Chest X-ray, AP view. Patient: 60 years old, sex M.
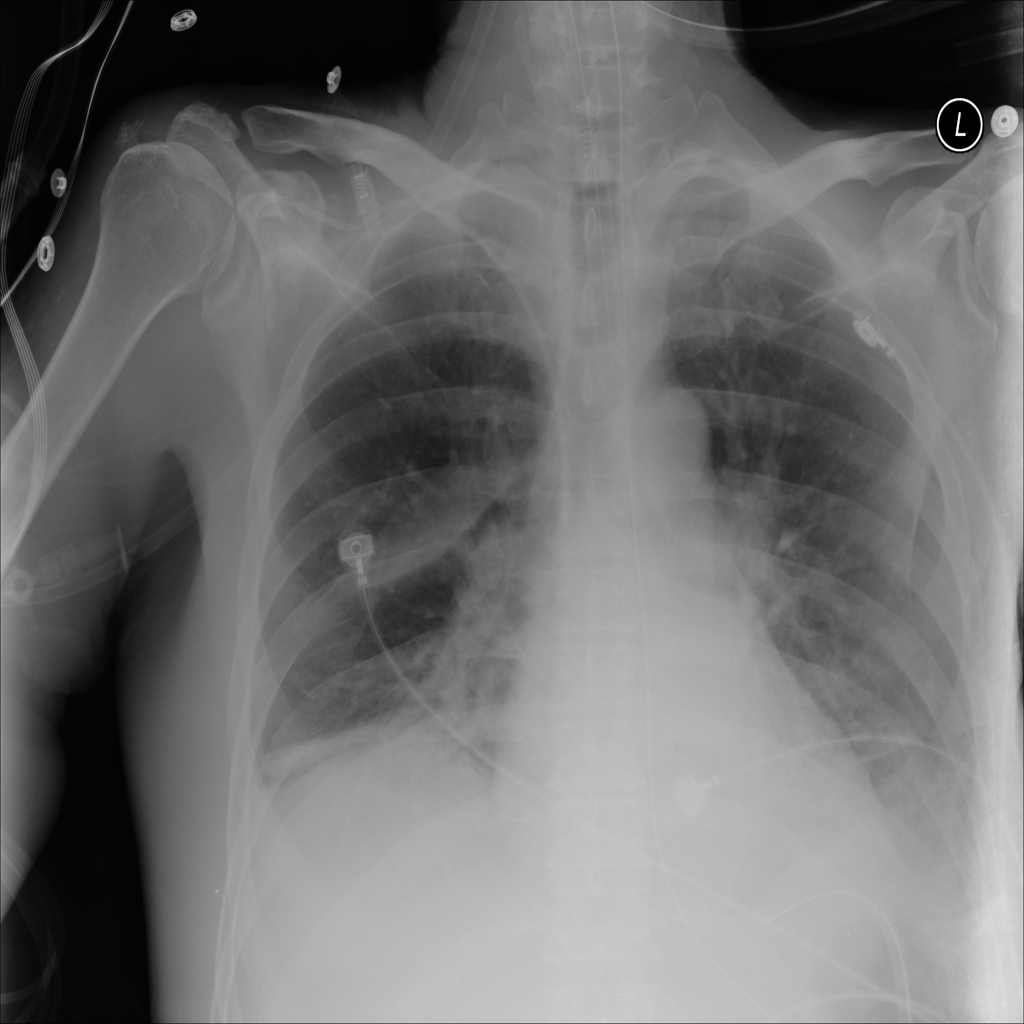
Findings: No Finding